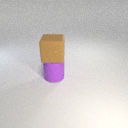
large purple rubber cylinder below large brown rubber cube